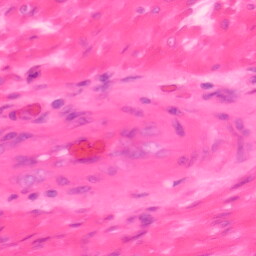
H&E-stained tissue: Colon